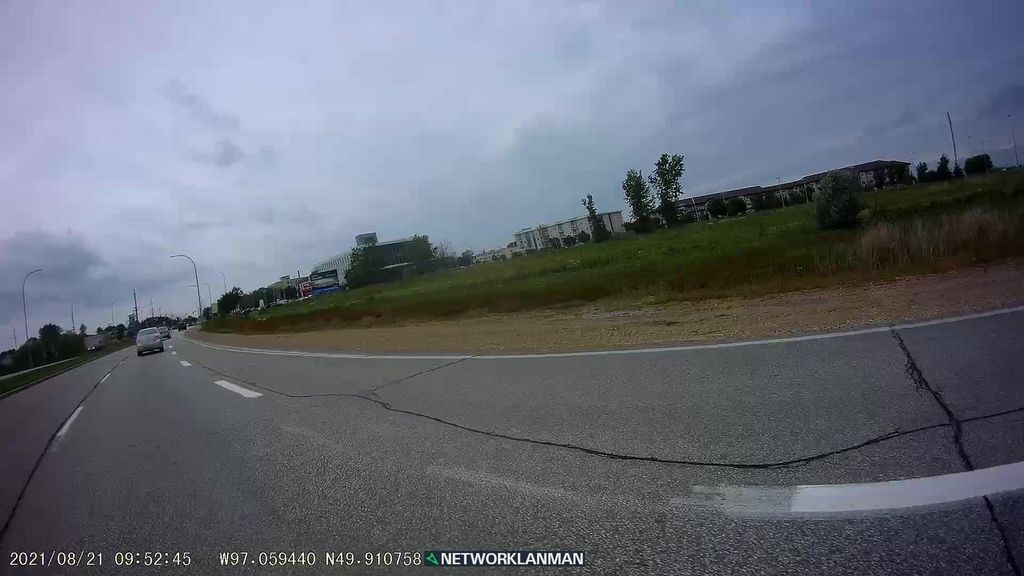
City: winnipeg